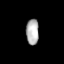
Tissue: lung
Cell type: Endothelial cells
Senescence score: 0.636
Nuclear area (px): 322
Mean DAPI intensity: 176.866